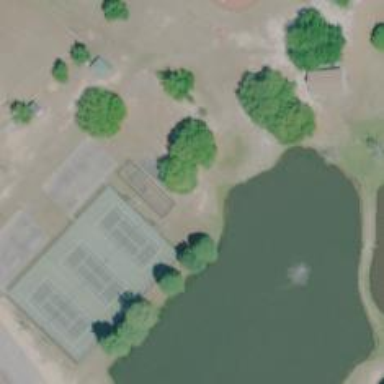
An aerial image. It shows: Disc golf basket.